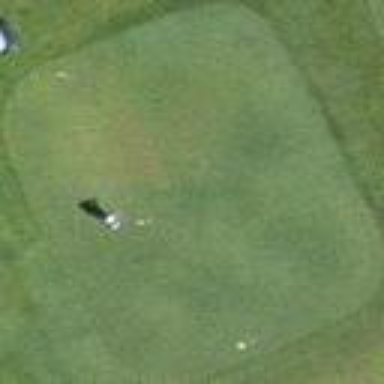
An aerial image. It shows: Golf tee.